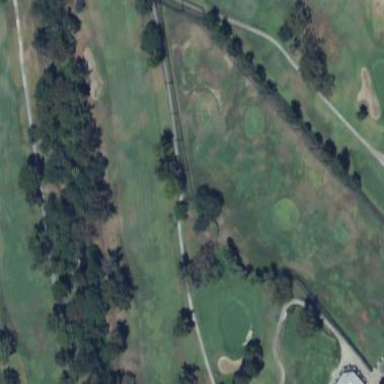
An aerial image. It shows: Driving range for golf on grass.